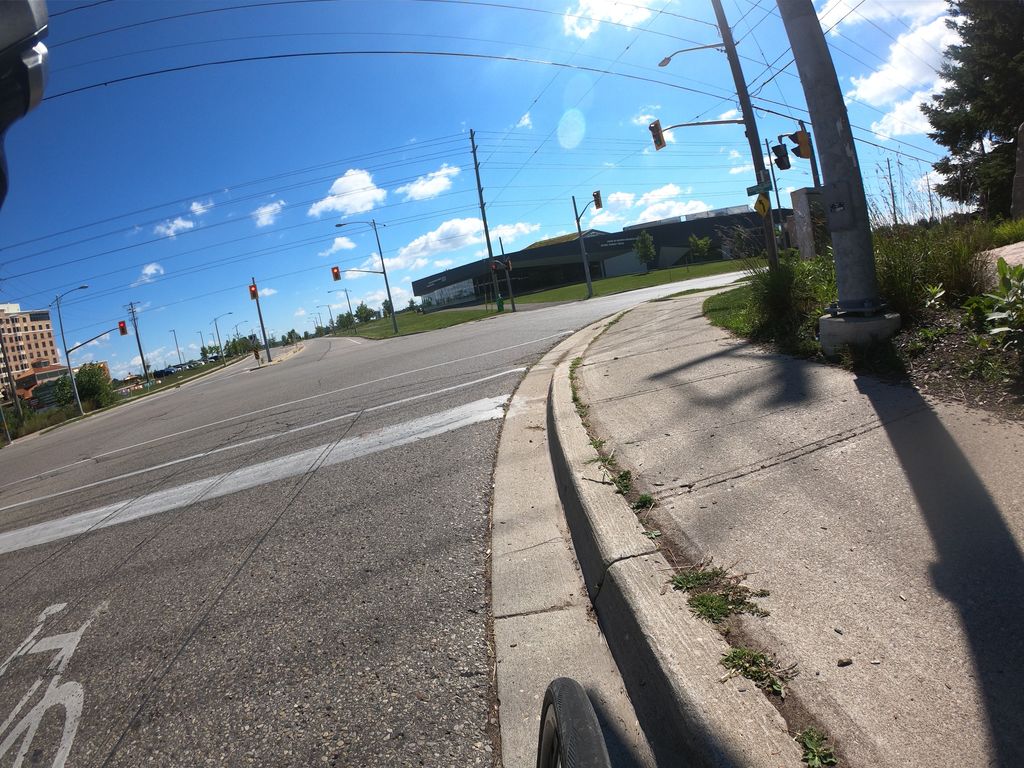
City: kitchener-waterloo